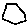
Label: hexagon